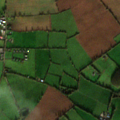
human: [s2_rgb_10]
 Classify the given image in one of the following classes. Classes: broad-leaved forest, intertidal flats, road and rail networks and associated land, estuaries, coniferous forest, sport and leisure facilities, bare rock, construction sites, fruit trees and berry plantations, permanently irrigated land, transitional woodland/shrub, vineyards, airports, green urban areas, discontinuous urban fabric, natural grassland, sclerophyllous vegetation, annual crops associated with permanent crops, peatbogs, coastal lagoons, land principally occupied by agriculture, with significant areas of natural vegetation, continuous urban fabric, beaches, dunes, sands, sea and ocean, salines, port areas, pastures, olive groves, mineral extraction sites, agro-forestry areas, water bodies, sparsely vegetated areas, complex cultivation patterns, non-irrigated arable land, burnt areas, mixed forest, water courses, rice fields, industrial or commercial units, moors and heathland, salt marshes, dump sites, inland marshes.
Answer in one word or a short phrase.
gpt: non-irrigated arable land, pastures